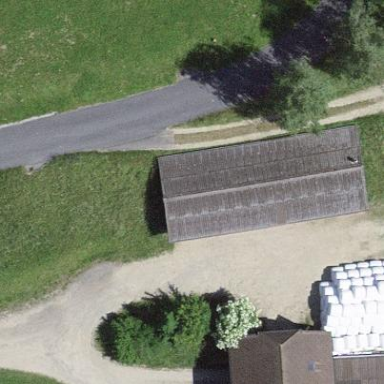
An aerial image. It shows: Shed building.